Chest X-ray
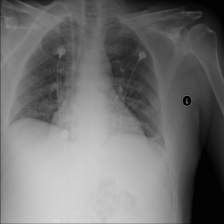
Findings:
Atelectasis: positive
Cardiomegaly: negative
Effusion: negative
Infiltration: negative
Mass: negative
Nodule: negative
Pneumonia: negative
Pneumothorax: negative
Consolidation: negative
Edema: negative
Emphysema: negative
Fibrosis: negative
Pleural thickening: negative
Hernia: negative